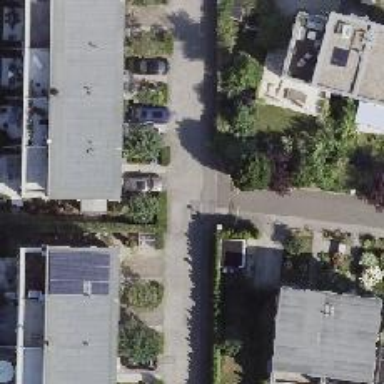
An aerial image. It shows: Asphalt road in living street.